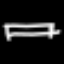
Label: bed